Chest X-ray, AP view. Patient: 35 years old, sex M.
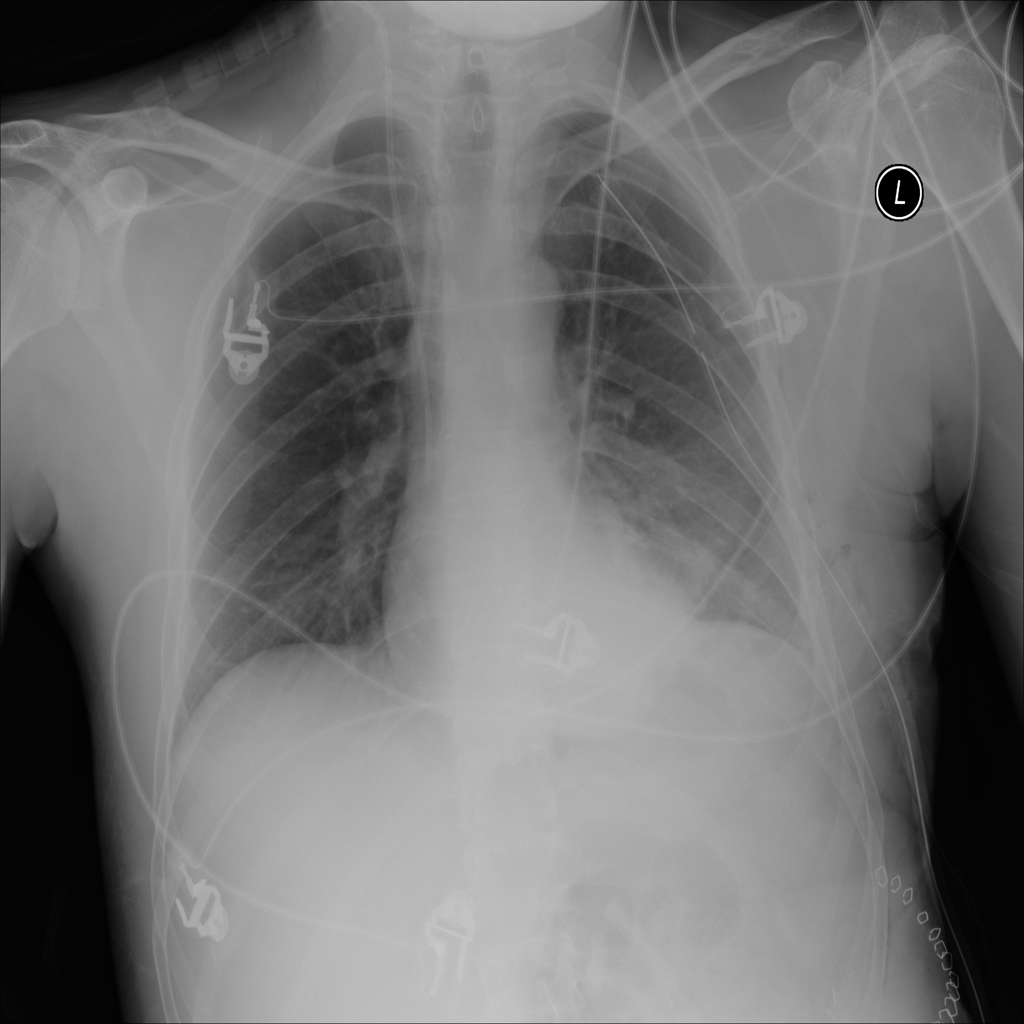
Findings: Atelectasis